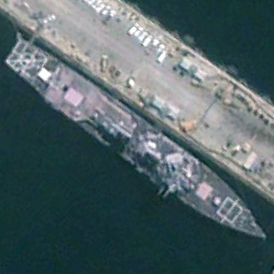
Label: destroyer